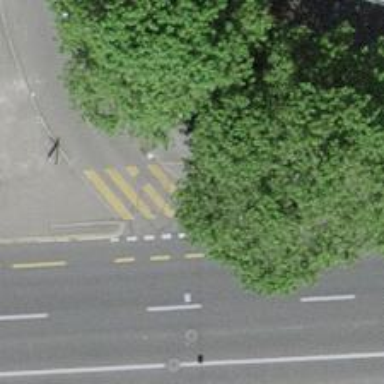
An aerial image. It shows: Kerb barrier.